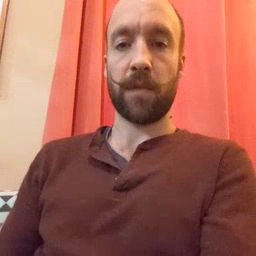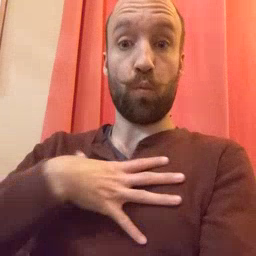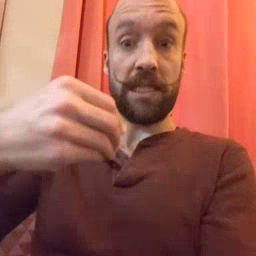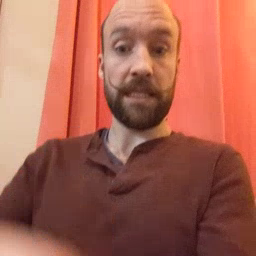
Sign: white